Interaction volume radius: 5 \u00c5
Interaction volume height: 10 \u00c5
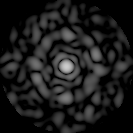
Disorder parameter: 0.8744